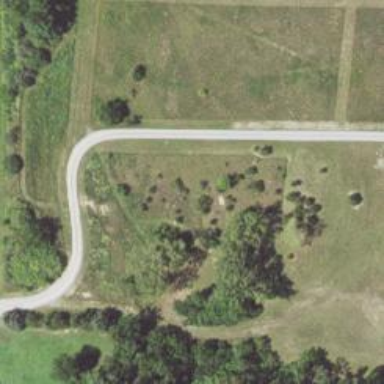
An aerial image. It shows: Driveway.